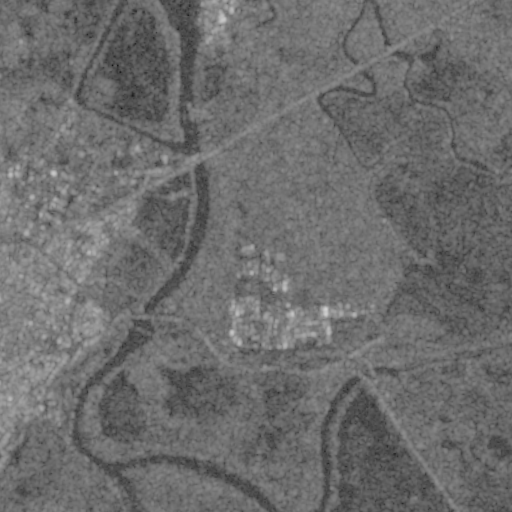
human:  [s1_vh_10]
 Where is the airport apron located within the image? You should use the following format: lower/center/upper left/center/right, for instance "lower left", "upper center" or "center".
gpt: The airport apron is located in the upper left of the image.
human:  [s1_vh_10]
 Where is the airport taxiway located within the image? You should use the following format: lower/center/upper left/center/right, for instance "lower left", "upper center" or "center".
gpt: The airport taxiway is located in the upper left of the image.
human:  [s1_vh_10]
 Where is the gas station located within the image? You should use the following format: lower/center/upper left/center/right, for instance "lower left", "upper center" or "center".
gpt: The gas station is located in the center of the image.
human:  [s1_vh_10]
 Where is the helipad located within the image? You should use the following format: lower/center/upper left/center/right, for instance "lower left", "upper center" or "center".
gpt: The helipad is located in the upper left of the image.
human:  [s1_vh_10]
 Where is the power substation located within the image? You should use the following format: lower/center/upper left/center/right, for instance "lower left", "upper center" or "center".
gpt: The power substation is located in the center left of the image.
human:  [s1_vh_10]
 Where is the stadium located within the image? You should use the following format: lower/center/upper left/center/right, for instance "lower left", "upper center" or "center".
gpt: The stadium is located in the center left of the image.
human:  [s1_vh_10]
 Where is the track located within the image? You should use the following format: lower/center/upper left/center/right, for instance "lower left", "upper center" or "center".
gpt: The track is located in the upper left of the image.
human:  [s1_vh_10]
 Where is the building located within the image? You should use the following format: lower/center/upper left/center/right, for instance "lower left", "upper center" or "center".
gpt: There is no building in the image.

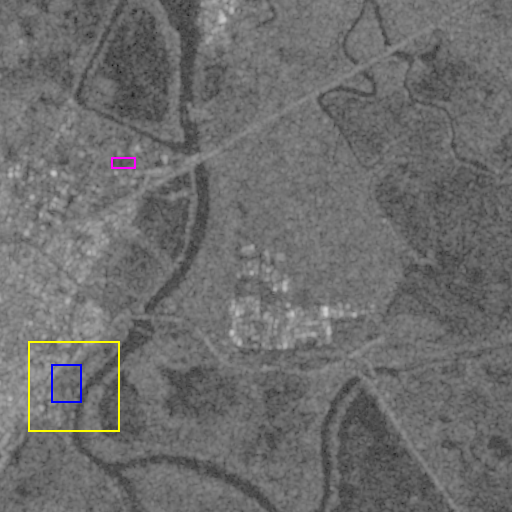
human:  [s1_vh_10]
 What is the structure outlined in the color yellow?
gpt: The structure outlined in yellow is a park.
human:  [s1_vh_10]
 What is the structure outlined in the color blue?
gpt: The structure outlined in blue is a parking lot.
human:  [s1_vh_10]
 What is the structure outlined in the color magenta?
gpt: The structure outlined in magenta is a track.
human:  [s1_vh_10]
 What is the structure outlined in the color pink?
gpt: There is no pink outline.